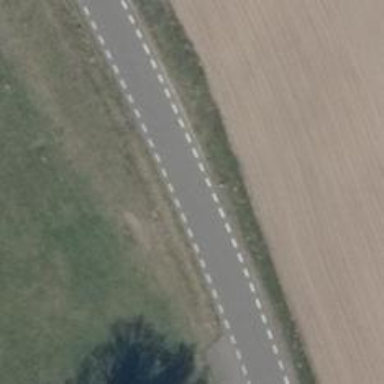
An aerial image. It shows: Tertiary road with asphalt surface.